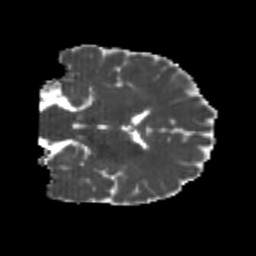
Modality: MD
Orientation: coronal
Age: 22
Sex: male
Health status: healthy
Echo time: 0.074 s